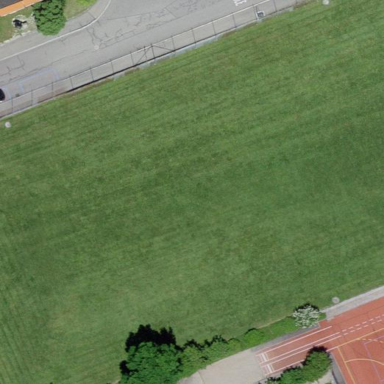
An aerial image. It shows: Multi-sport pitch with grass surface.